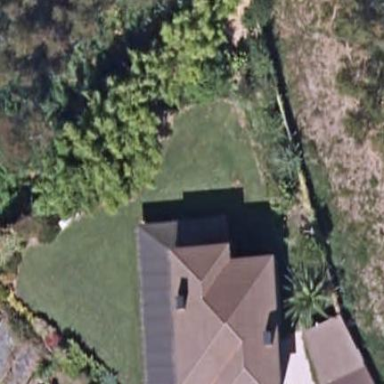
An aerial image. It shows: Simple house.